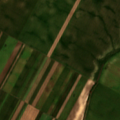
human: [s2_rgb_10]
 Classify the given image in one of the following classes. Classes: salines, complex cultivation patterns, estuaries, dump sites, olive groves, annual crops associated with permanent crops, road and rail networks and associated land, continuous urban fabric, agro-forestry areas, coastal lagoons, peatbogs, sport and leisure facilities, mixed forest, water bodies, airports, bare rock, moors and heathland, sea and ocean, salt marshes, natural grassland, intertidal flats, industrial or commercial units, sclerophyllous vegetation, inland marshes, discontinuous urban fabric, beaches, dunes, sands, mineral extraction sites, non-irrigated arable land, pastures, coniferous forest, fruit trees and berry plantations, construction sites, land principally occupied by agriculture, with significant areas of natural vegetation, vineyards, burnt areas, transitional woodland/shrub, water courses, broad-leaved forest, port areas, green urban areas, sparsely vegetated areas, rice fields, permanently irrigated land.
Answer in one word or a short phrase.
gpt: non-irrigated arable land